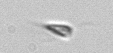
Label: Calciopappus